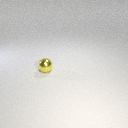
small yellow metal sphere